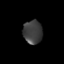
Tissue: lung
Cell type: Epithelial cells
Senescence score: 0.236
Nuclear area (px): 440
Mean DAPI intensity: 62.977